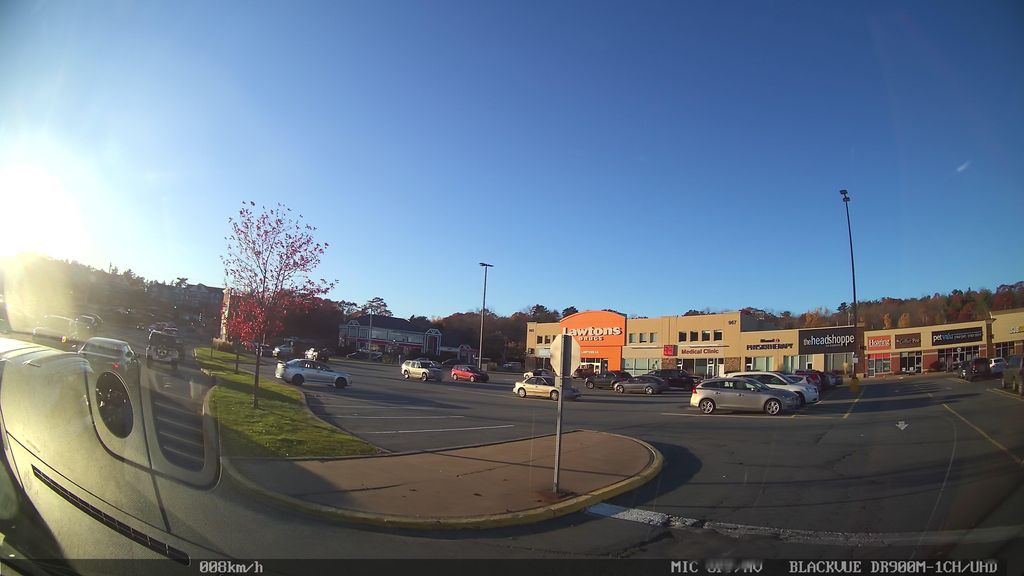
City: halifax